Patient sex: F
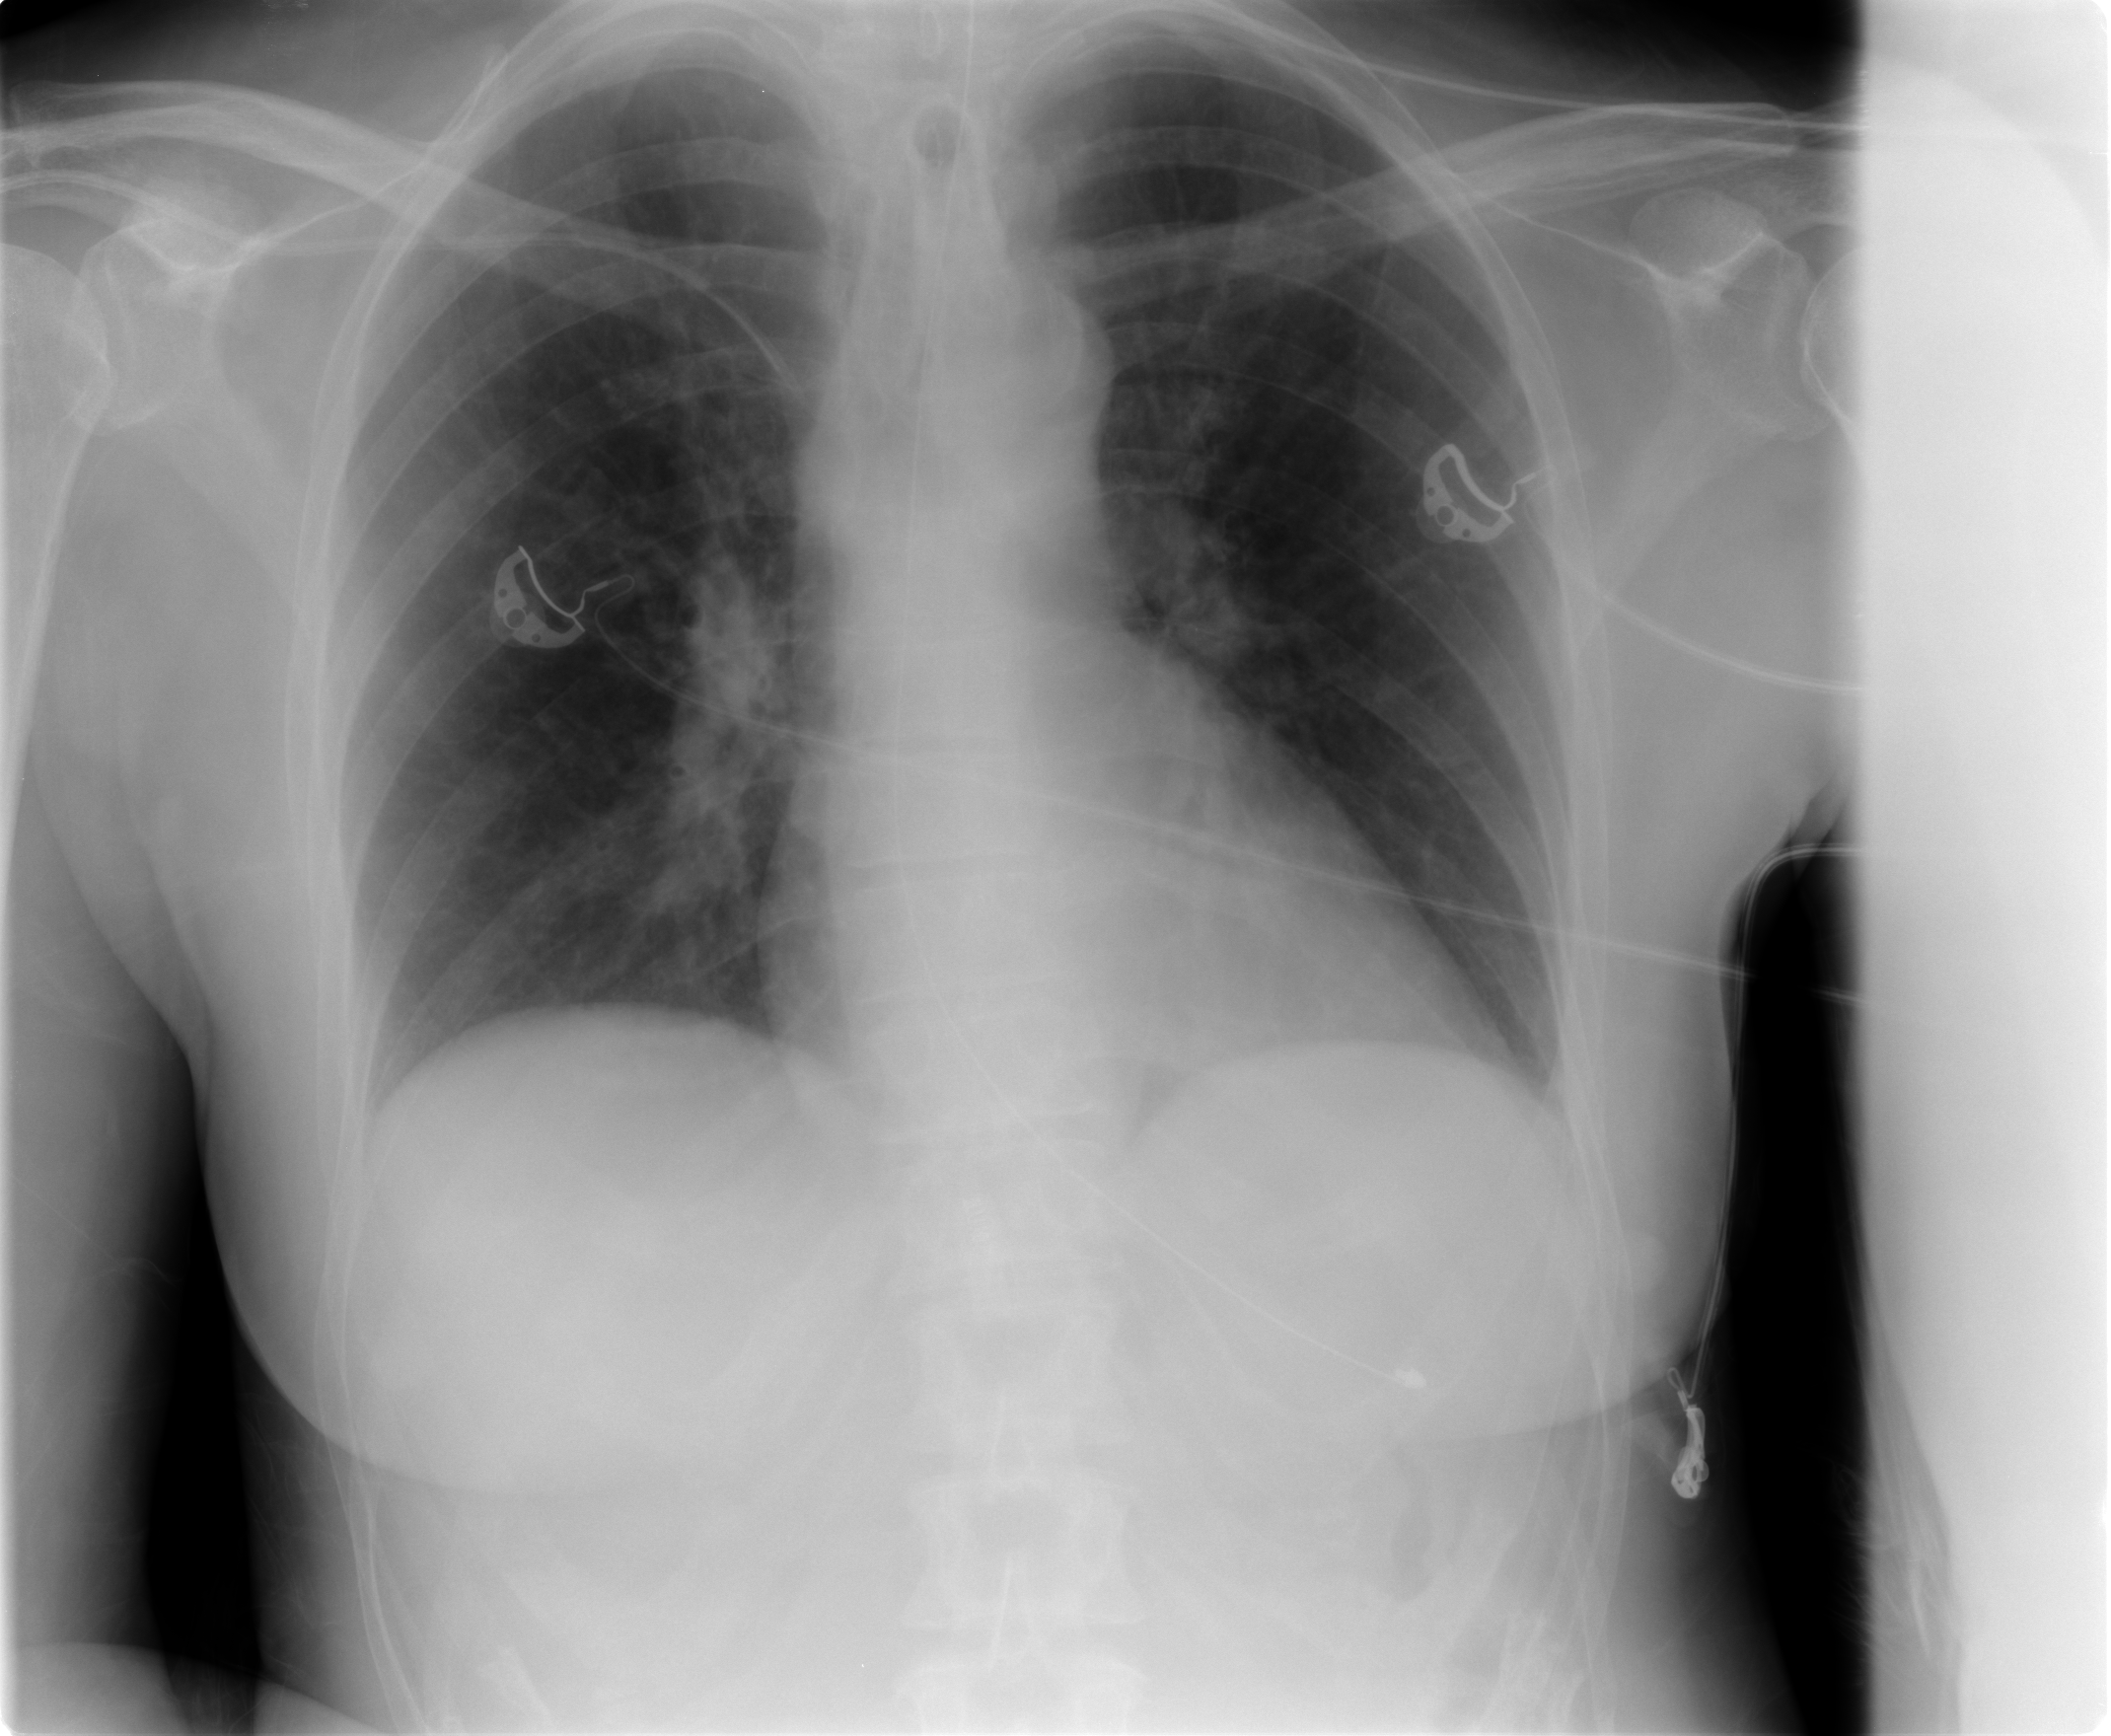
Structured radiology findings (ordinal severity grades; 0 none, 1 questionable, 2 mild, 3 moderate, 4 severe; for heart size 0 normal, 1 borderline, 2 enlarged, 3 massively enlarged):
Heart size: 0
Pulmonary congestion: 2
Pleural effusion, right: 0
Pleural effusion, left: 0
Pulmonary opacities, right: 0
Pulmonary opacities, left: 0
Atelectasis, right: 0
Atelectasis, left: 0